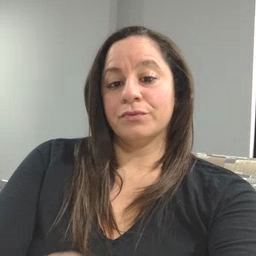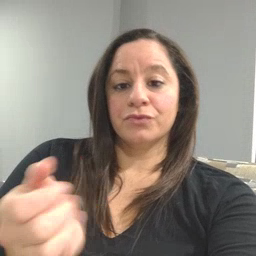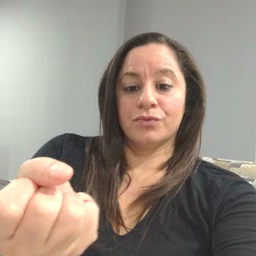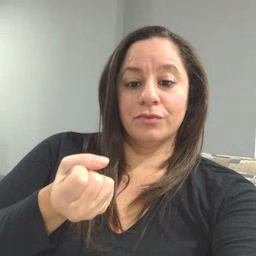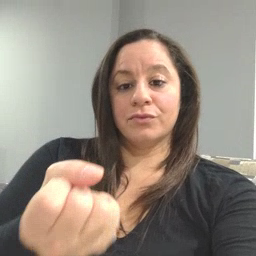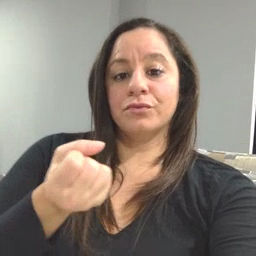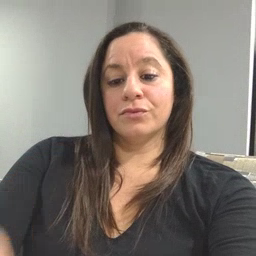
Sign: drawer